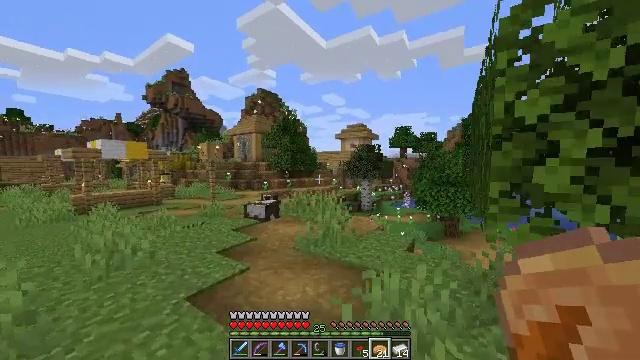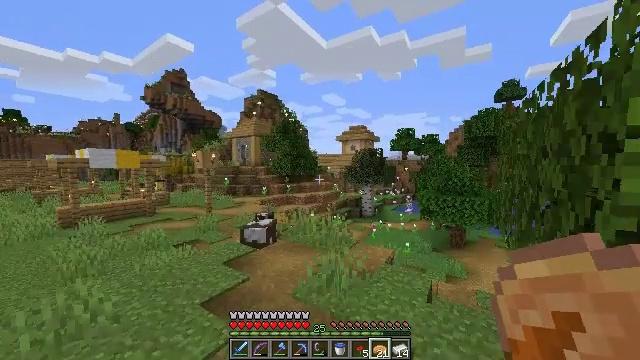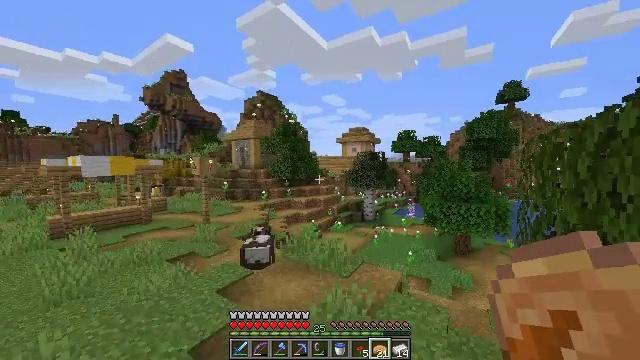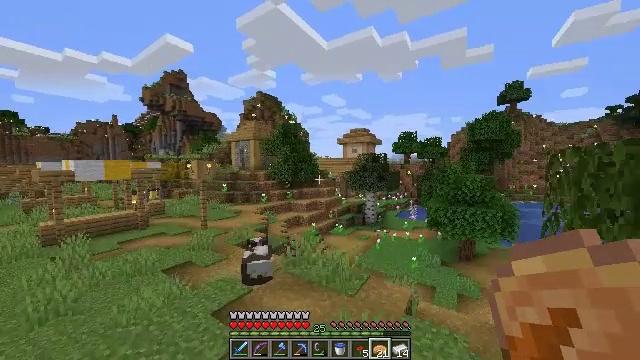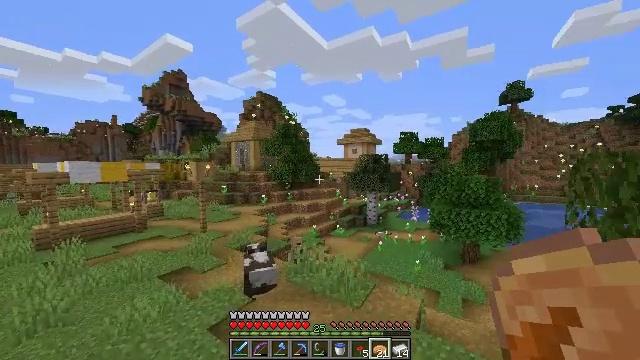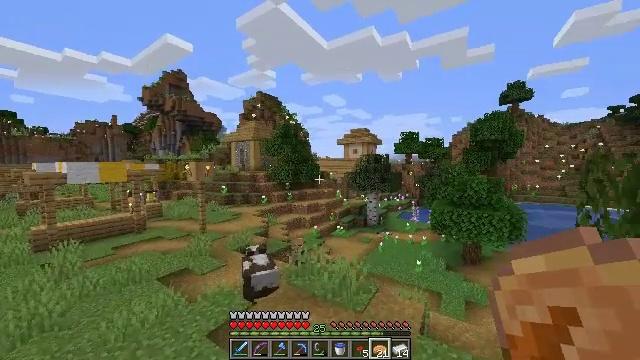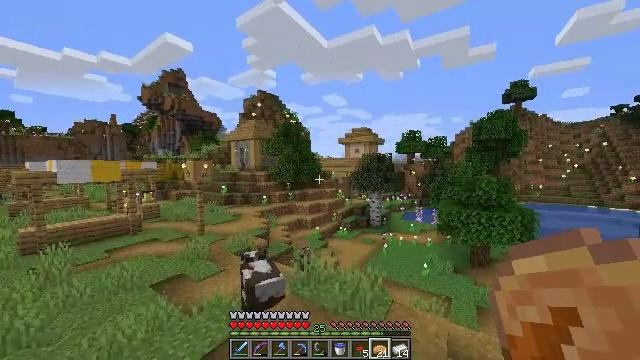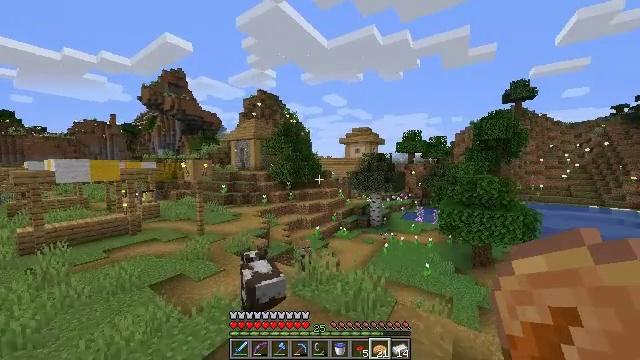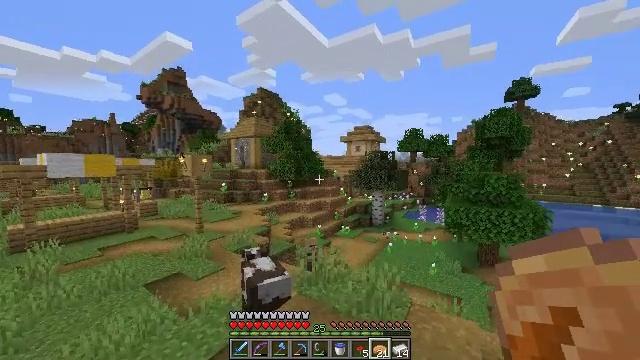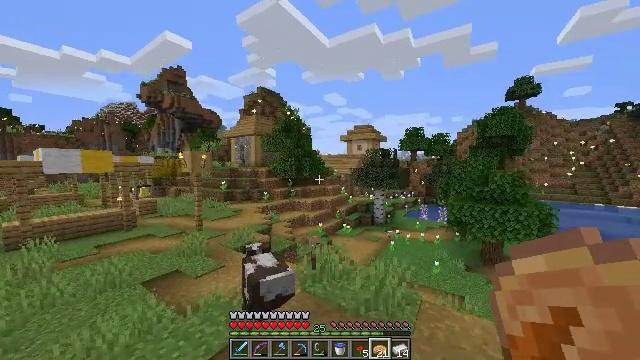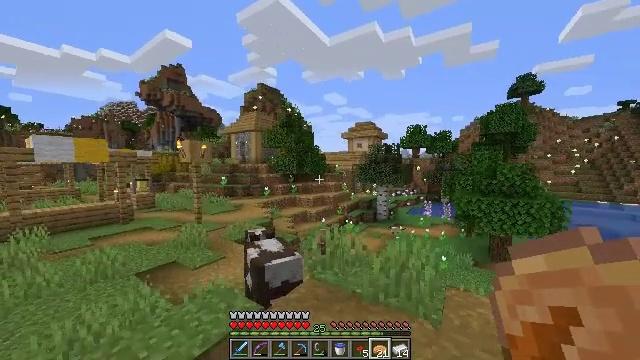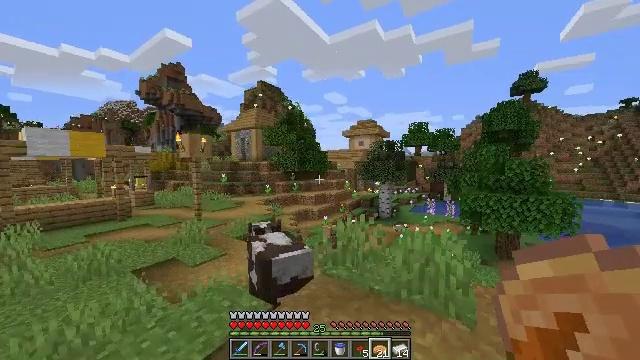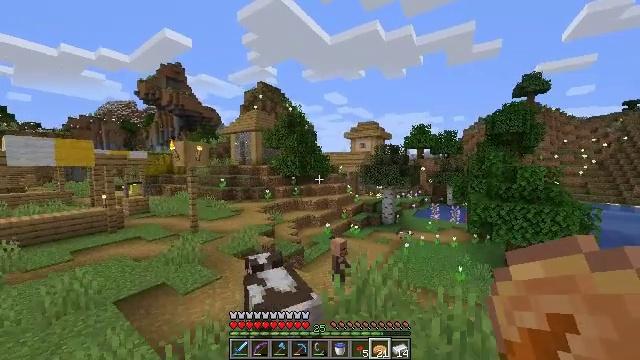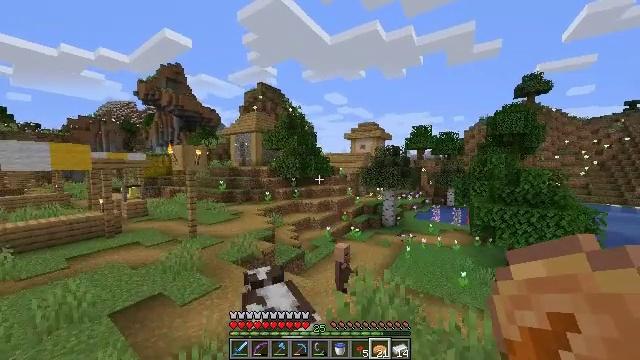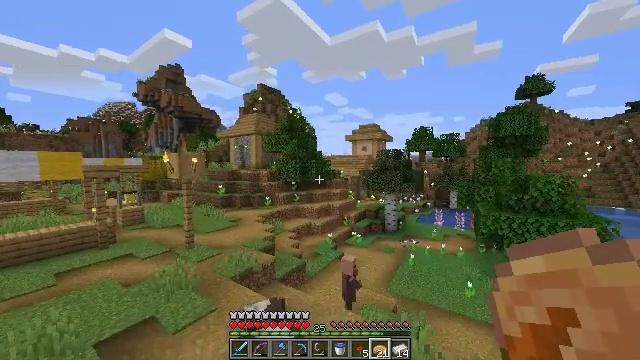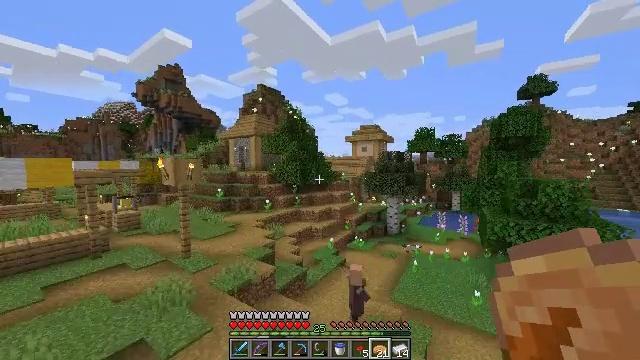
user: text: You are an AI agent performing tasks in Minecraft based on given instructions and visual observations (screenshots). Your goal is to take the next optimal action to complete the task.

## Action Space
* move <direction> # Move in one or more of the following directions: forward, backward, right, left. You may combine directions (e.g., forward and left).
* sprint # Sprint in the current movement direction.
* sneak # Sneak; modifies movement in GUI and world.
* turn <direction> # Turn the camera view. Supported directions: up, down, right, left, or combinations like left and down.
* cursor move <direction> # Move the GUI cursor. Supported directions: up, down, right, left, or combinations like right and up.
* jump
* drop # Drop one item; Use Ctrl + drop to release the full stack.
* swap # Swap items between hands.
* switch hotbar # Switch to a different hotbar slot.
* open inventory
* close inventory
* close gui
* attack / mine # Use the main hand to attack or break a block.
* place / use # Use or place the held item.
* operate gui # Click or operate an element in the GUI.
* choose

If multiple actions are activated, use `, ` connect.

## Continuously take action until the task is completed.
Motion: motion action
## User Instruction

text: Harvest the oxeye daisy.
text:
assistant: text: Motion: move forward and move left, sprint, jump
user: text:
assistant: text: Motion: move forward and move left, sprint, jump
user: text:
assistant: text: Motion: move forward and move left, sprint, jump
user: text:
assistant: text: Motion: move forward and move left, sprint, jump
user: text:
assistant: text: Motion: move forward and move left, sprint, jump
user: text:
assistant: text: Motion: move forward and move left, sprint, jump
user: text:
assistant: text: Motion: move forward and move left, sprint, jump
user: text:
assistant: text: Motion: move forward and move left, sprint, jump
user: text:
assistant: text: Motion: move forward and move left, sprint, jump
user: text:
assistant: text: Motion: move forward and move left, sprint, jump
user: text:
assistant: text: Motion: move forward and move left, sprint, jump
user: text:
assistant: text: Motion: move forward, sprint, jump
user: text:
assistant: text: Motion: move forward, sprint, jump
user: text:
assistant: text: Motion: move forward, sprint, jump
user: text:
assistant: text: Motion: move forward, sprint, jump
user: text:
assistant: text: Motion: move forward, sprint, turn right and down, jump
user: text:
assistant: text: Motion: move forward, sprint, turn right and up, jump
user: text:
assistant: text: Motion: move forward and move left, sprint, turn right and up, jump
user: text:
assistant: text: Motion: move forward and move left, sprint, jump
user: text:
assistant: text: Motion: move forward and move left, sprint, jump
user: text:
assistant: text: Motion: move forward and move left, sprint, jump
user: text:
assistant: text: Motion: move forward and move left, sprint, jump
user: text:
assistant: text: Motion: move forward and move left, sprint, jump
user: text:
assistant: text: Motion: move forward and move left, sprint, jump
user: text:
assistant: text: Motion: move forward and move left, sprint, jump
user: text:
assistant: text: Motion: move forward and move left, sprint, turn up, jump
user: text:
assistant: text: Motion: move forward and move left, sprint, turn left and up, jump
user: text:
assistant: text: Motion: move forward and move left, sprint, turn left and up, jump
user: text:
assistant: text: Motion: move forward and move left, sprint, turn left and up, jump
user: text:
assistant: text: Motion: move forward and move left, sprint, turn left, jump